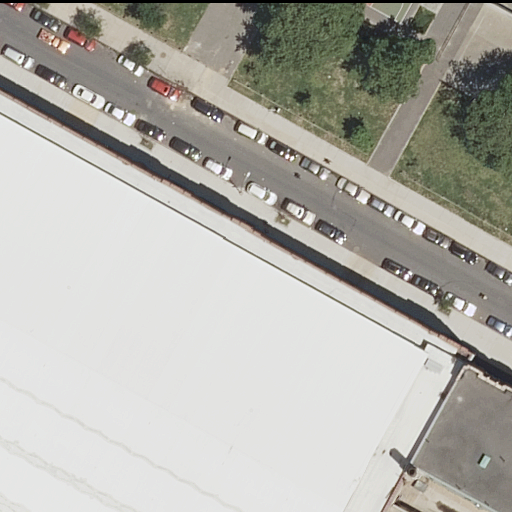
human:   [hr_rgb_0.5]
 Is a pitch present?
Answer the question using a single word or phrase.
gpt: yes

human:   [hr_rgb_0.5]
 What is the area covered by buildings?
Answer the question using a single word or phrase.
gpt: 41m2

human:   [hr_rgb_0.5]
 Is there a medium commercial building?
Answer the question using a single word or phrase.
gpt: no

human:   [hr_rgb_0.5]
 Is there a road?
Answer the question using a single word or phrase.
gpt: yes

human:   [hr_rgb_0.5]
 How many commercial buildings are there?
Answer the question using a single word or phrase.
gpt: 0

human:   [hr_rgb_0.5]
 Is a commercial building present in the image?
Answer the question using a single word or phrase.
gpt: no

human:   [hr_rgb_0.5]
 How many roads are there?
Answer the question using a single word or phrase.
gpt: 1

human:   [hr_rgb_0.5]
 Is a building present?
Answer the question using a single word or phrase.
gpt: yes

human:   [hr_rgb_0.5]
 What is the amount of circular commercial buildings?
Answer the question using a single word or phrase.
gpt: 0

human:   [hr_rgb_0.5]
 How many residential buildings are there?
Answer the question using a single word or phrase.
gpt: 1

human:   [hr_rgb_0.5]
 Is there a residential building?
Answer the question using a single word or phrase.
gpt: yes

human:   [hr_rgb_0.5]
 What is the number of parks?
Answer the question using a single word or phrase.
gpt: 1

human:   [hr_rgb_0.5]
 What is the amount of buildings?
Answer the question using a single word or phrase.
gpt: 1

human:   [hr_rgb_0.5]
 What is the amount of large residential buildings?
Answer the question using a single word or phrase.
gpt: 0

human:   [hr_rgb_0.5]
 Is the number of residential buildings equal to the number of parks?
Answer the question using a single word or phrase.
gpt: yes

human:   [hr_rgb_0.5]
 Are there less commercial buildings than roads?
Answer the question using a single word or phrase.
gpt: yes

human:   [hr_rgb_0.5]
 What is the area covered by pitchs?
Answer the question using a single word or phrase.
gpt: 59m2

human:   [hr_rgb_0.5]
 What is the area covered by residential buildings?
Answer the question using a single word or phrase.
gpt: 41m2

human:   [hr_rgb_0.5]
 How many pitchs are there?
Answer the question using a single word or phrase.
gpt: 1

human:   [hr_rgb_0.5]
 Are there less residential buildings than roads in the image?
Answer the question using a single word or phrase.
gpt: no

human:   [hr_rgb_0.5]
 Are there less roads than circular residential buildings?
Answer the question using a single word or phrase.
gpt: no

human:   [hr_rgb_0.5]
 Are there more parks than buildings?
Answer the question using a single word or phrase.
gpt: no

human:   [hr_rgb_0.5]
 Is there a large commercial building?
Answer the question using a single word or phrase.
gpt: no

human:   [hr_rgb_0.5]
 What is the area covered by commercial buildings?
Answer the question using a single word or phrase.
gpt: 0m2

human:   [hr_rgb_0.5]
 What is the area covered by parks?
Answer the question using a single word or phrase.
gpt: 2247m2

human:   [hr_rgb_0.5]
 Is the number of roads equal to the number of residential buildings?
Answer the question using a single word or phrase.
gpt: yes

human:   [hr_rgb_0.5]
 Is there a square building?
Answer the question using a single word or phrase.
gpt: no

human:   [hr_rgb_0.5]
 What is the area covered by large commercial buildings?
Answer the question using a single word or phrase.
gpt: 0m2

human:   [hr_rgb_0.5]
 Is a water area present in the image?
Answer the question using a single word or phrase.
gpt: no

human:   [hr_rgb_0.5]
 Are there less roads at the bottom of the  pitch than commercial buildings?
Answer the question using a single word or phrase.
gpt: no

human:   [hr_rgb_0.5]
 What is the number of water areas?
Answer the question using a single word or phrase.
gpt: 0

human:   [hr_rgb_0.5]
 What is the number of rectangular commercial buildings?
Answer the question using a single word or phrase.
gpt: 0

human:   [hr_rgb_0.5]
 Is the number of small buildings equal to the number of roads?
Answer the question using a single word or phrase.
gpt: yes

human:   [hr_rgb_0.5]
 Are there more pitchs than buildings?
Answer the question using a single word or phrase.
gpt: no

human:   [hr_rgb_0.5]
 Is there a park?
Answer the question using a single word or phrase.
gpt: yes

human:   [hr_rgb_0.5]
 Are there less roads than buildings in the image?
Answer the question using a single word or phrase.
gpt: no

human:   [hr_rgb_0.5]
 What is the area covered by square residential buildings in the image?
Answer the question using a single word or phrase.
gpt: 0m2

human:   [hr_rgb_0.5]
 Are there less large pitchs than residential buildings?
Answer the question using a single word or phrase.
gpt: yes

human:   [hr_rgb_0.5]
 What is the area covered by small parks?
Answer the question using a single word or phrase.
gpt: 0m2

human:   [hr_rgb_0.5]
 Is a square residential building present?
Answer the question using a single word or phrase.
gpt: no

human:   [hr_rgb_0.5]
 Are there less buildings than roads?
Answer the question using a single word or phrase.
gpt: no

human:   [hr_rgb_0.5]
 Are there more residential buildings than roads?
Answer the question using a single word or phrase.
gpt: no

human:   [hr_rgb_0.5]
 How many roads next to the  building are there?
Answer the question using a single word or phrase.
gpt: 1

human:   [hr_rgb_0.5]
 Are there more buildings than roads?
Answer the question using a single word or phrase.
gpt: no

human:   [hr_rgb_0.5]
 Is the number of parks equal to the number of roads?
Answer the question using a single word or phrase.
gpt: yes

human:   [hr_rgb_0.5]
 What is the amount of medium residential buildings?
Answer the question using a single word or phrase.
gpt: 0

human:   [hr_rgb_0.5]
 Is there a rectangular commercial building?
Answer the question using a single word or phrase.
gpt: no

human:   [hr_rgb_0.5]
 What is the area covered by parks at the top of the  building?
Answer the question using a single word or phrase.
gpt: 2247m2

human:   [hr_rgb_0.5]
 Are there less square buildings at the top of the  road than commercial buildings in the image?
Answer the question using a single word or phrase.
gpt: no

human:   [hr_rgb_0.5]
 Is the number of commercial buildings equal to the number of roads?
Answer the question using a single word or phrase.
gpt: no

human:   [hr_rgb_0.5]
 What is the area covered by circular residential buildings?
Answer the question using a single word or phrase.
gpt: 0m2

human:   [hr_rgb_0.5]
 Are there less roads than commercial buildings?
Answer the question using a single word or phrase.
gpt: no

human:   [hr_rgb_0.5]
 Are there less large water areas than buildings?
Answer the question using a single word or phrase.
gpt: yes

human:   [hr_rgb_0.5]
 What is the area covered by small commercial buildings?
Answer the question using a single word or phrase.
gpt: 0m2

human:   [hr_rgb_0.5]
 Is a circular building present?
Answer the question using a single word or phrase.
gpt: no

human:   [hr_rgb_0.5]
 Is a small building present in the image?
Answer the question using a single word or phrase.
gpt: yes

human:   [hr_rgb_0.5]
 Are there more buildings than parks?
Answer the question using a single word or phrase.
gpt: no

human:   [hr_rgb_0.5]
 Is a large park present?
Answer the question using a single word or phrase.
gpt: yes

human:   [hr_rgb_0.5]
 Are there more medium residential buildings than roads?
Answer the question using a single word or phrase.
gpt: no

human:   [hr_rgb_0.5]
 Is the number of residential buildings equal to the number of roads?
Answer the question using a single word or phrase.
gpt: yes

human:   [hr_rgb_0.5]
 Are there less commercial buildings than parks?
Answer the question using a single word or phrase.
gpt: yes

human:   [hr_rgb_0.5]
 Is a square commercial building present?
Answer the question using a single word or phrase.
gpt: no

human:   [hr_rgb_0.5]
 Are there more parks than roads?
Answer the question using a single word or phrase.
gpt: no

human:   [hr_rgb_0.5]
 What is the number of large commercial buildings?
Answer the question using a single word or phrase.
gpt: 0